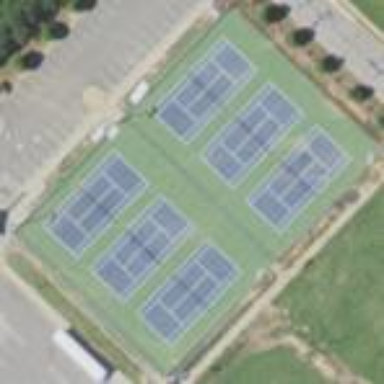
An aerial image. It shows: Tennis court on the leisure land pitch.